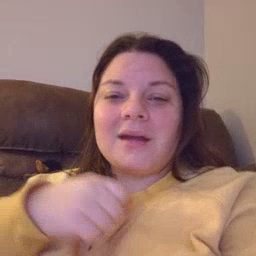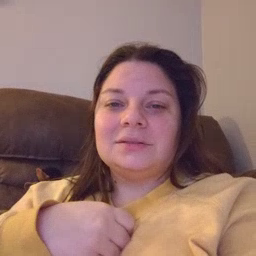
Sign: can